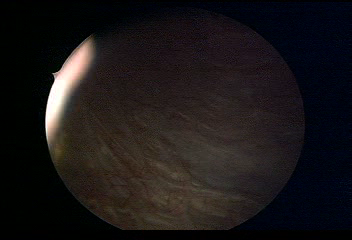
Modality: WLC
Class: Normal mucosa
Bladder cancer association: No